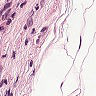
Metastatic tissue present: no